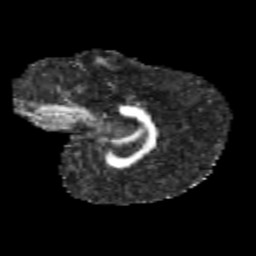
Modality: FA
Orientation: sagittal
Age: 11
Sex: male
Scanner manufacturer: siemens
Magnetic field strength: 3 T
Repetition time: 3.8 s
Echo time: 0.07 s